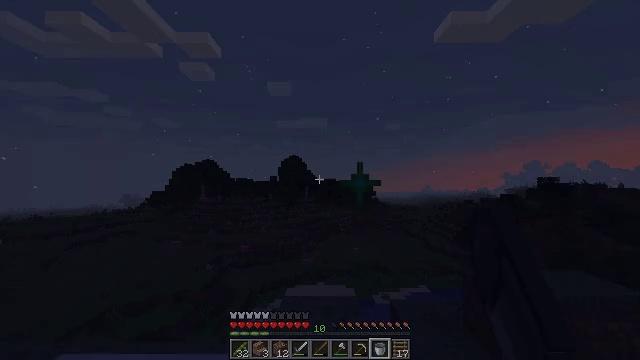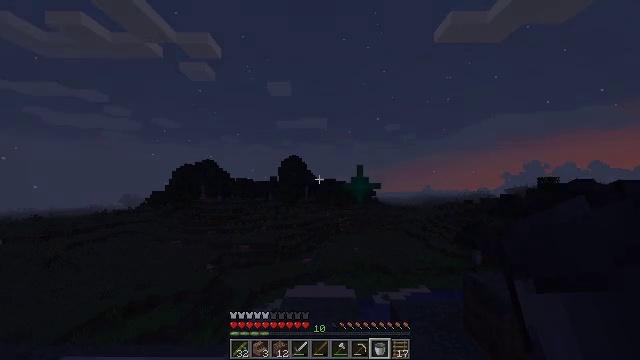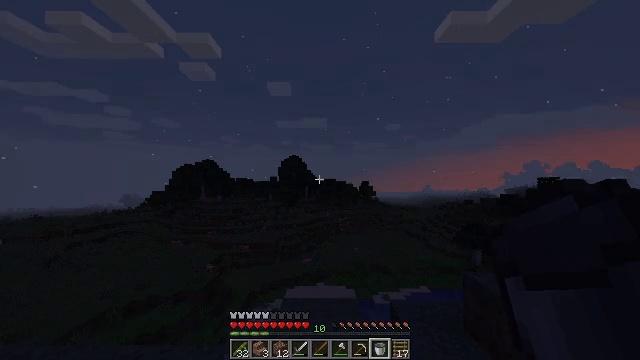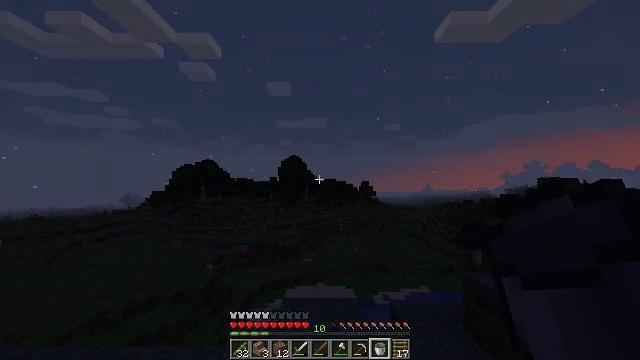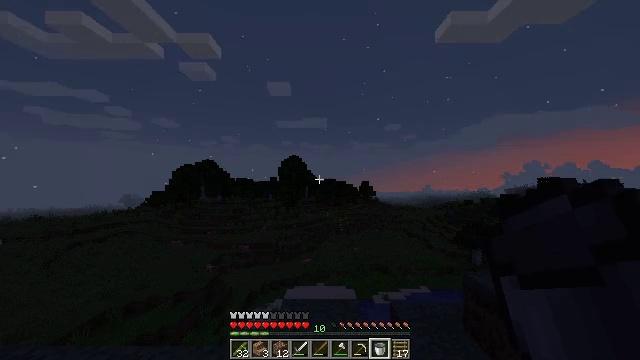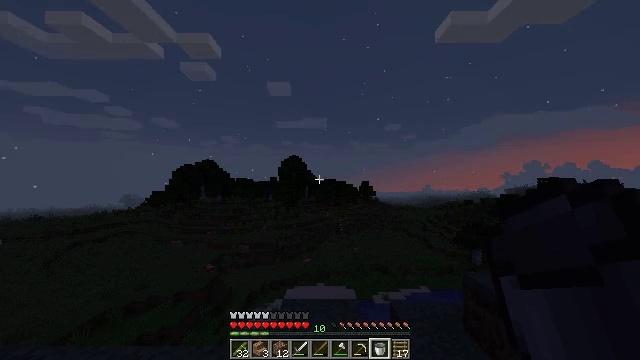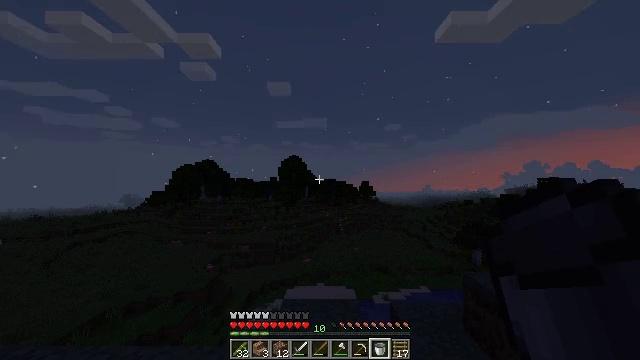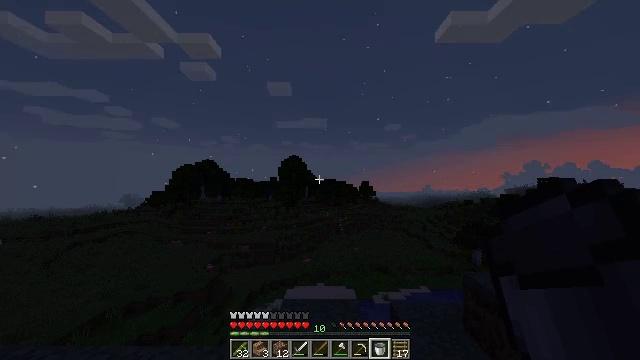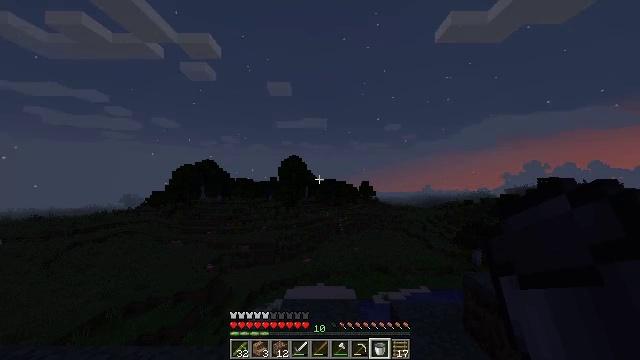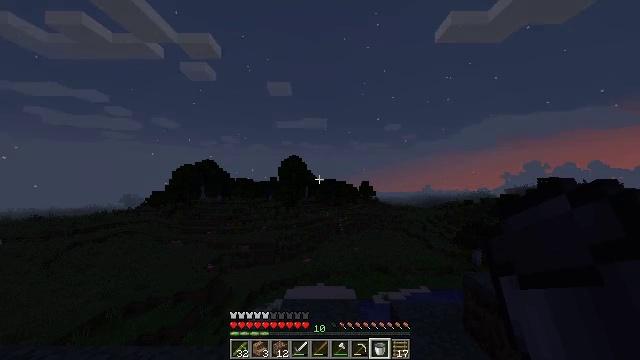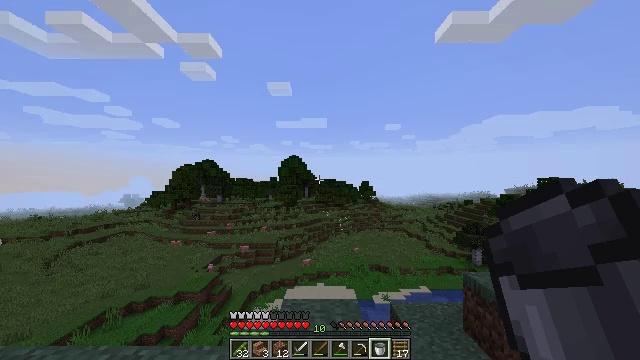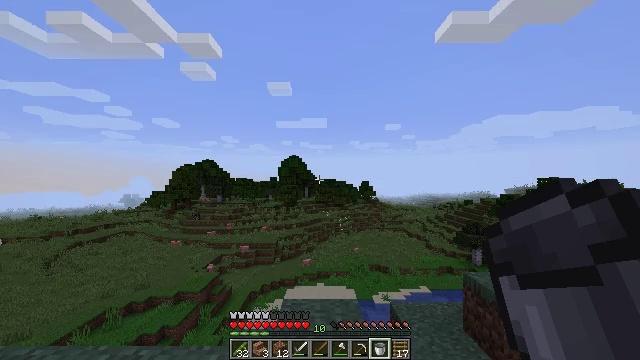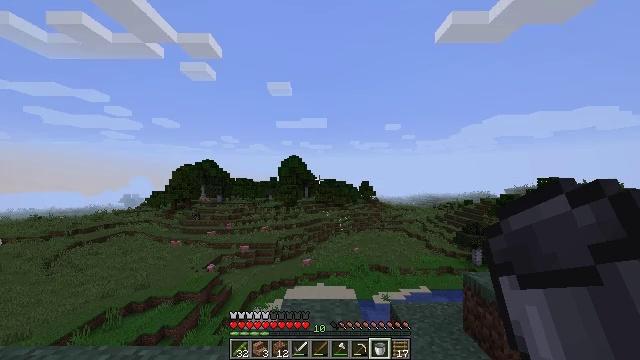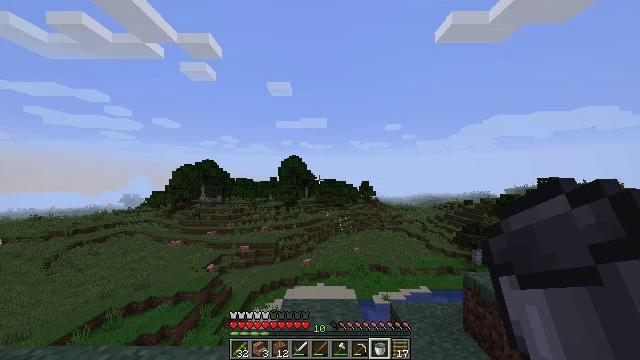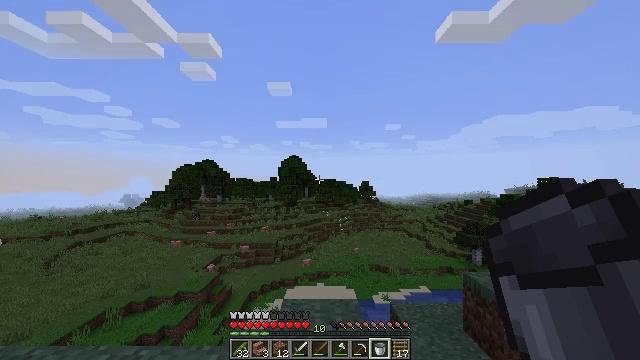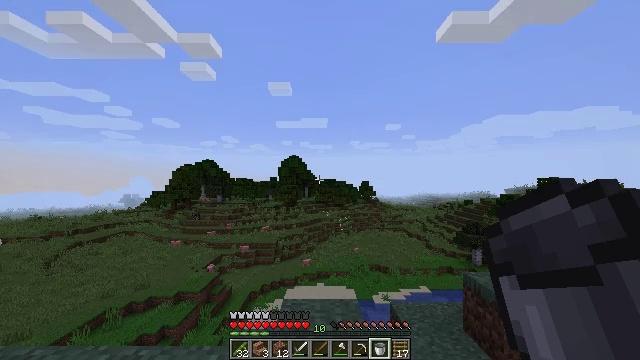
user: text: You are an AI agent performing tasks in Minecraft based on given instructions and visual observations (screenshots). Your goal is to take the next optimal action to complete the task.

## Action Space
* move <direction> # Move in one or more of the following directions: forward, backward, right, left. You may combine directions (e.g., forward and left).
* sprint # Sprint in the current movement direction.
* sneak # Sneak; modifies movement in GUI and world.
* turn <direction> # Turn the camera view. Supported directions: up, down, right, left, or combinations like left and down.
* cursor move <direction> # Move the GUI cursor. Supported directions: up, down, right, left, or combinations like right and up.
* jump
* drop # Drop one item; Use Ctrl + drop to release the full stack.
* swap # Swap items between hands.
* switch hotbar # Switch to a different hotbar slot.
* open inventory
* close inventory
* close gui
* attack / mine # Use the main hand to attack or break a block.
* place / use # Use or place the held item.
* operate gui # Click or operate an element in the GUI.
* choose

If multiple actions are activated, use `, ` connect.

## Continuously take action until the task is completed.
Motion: motion action
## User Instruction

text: Gather jungle planks for building.
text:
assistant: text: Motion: no_op
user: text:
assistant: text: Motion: no_op
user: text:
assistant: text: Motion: no_op
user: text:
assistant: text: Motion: no_op
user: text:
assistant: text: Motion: no_op
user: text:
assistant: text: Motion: no_op
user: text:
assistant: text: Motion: no_op
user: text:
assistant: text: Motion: no_op
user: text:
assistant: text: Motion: no_op
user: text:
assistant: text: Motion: no_op
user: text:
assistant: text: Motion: no_op
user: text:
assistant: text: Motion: no_op
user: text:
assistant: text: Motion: no_op
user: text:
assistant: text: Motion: no_op
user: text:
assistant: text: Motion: no_op
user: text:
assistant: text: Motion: no_op
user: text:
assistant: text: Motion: no_op
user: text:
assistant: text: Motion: no_op
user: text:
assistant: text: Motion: no_op
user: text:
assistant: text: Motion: no_op
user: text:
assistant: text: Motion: no_op
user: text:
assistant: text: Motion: no_op
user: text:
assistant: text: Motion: no_op
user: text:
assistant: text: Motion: no_op
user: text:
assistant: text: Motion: no_op
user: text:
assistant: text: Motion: no_op
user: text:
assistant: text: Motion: no_op
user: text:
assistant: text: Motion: no_op
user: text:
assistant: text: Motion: no_op
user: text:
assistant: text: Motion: no_op